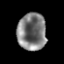
Tissue: prostate
Cell type: Myeloid cells
Senescence score: 0.1864
Nuclear area (px): 1043
Mean DAPI intensity: 125.636